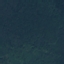
Label: Forest